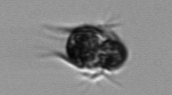
Label: Mesodinium